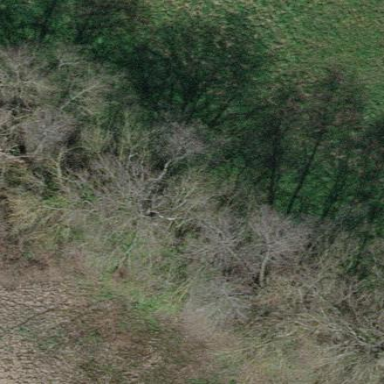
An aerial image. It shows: Deciduous forest area.